Question: I am trying to create my first JSF web dynamic project with eclipse. In second last step, i need to select the user library in which the download library window is empty. Can anyone help how to add the library in that?

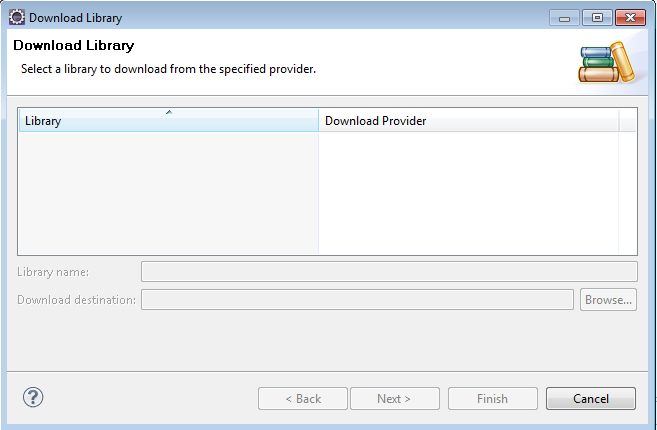
Answer: This was due to my machine was not able to connect to Internet. When i give the Preferences->Network Connections as Manual with a proxy, then it started appearing with user libraries.